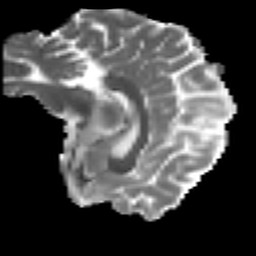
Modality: MD
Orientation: sagittal
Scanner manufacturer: ge
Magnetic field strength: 3 T
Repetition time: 7.98 s
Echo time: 0.0701 s